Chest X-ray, AP view. Patient: 64 years old, sex M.
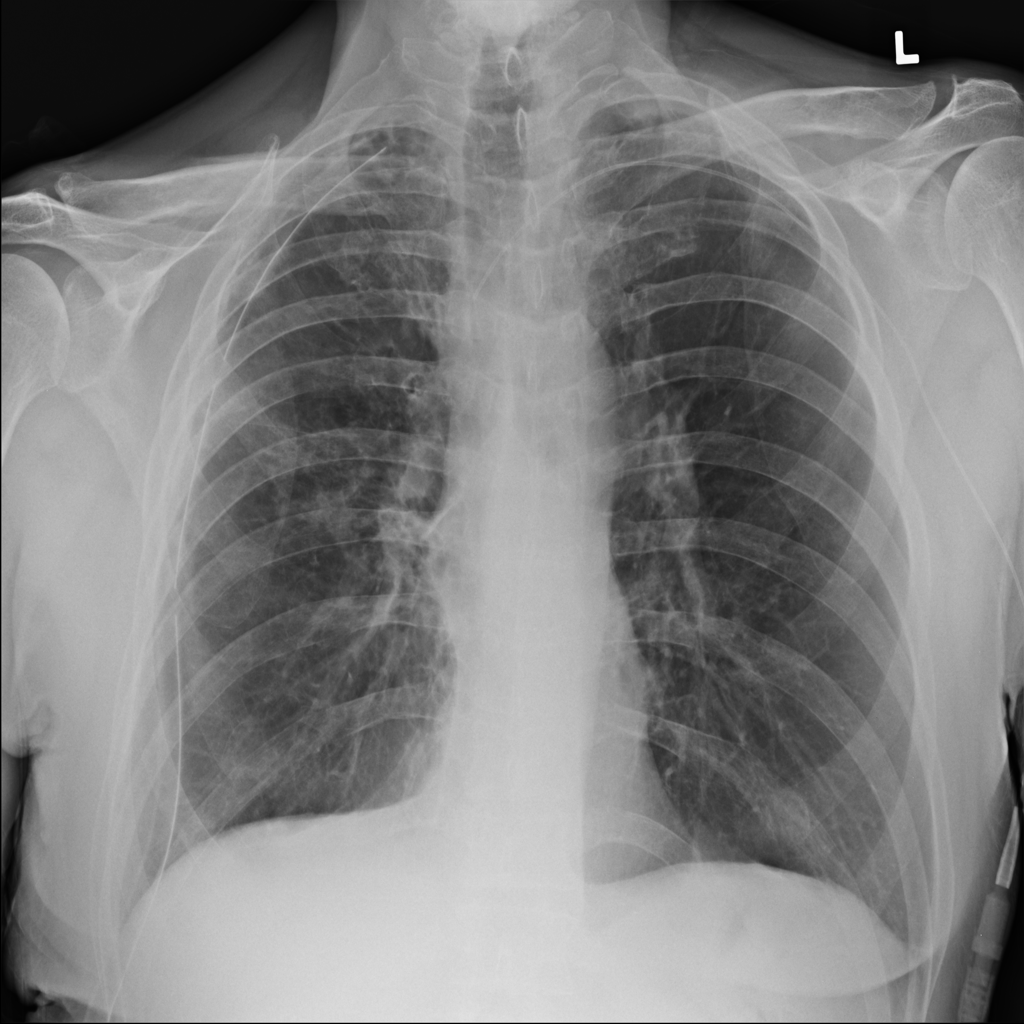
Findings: Infiltration